Question: I run the following query and get the result :

Now if I am running the following then I am getting user_id as 0.
'''
<?php
session_start();
require_once('connectvars.php');
$dbc = mysqli_connect(DB_HOST, DB_USER, DB_PASSWORD, DB_NAME);
$user_id = $_SESSION['user_id'];
$result = mysqli_query($dbc,"SELECT * FROM 'user_question'join question WHERE user_question.qid = question.qid and user_question.user_id = $user_id")
or die("Error in fetching the value.");
while ( $row = mysqli_fetch_array($result))
{
echo 'user id : ';
echo $row['user_id'];
echo "<br>";
echo 'qid: ';
echo $row['qid'];
echo "<br>";
echo 'answer_key: ';
echo $row['answer_key'];
echo "<br>";
}
?>
'''
How can I get user_id : 4 ?
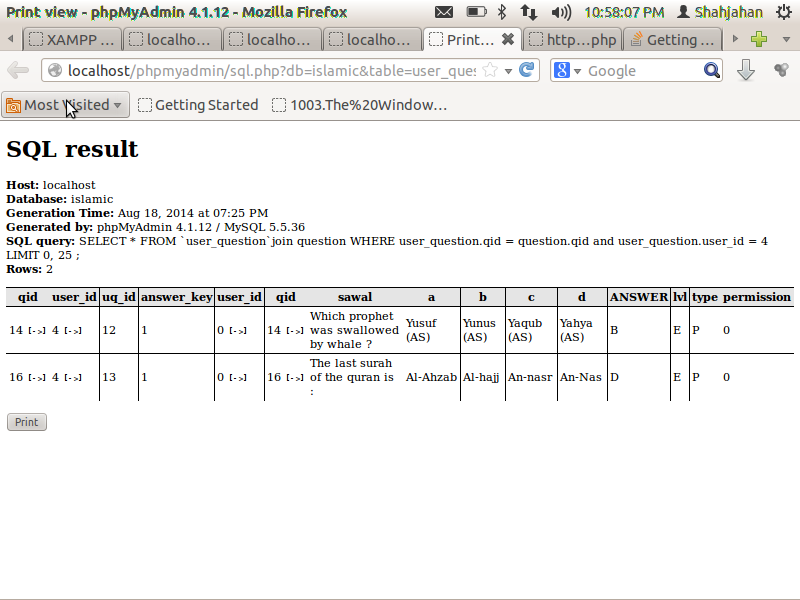
Answer: You can do it as follows:
'''
$result = mysqli_query($dbc,"SELECT user_question.user_id,user_question.qid,user_question.answer_key FROM 'user_question'join question WHERE user_question.qid = question.qid and user_question.user_id = $user_id")
'''
Now echo $row['user_id']...